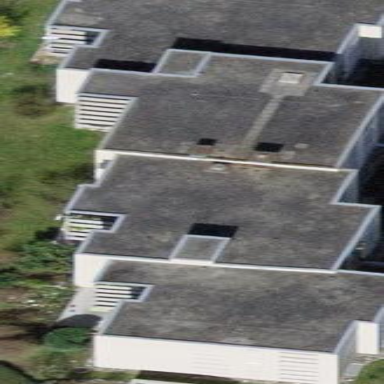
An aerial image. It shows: Residential building.